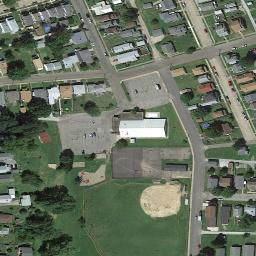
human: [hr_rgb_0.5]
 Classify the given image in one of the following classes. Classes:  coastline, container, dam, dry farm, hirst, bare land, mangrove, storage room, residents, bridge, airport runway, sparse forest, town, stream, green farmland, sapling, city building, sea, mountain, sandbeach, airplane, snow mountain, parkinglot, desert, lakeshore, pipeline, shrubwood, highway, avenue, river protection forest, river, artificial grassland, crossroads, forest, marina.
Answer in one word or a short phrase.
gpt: town